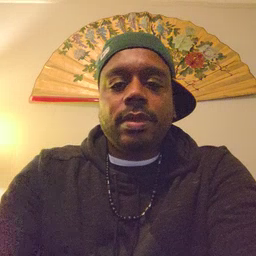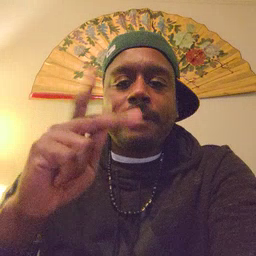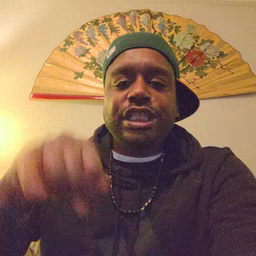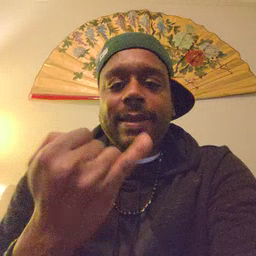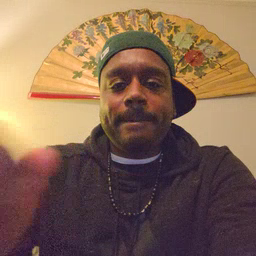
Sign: pajamas